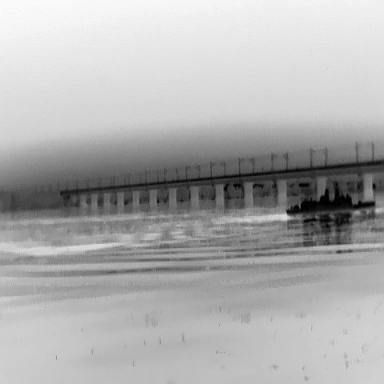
There is a warship in the infrared image.